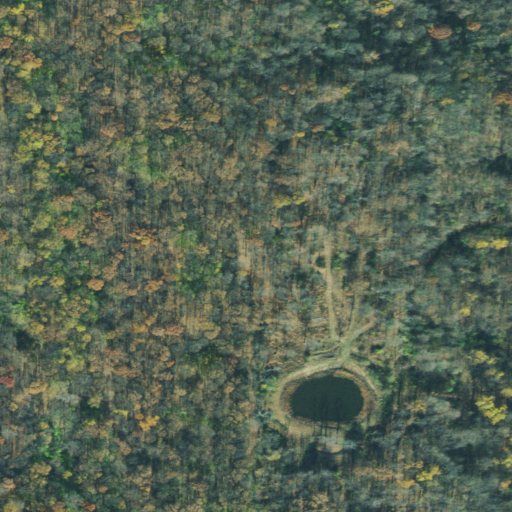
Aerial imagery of mountain in Ohio named Little Copperas Mountain containing deciduous forest and shrub